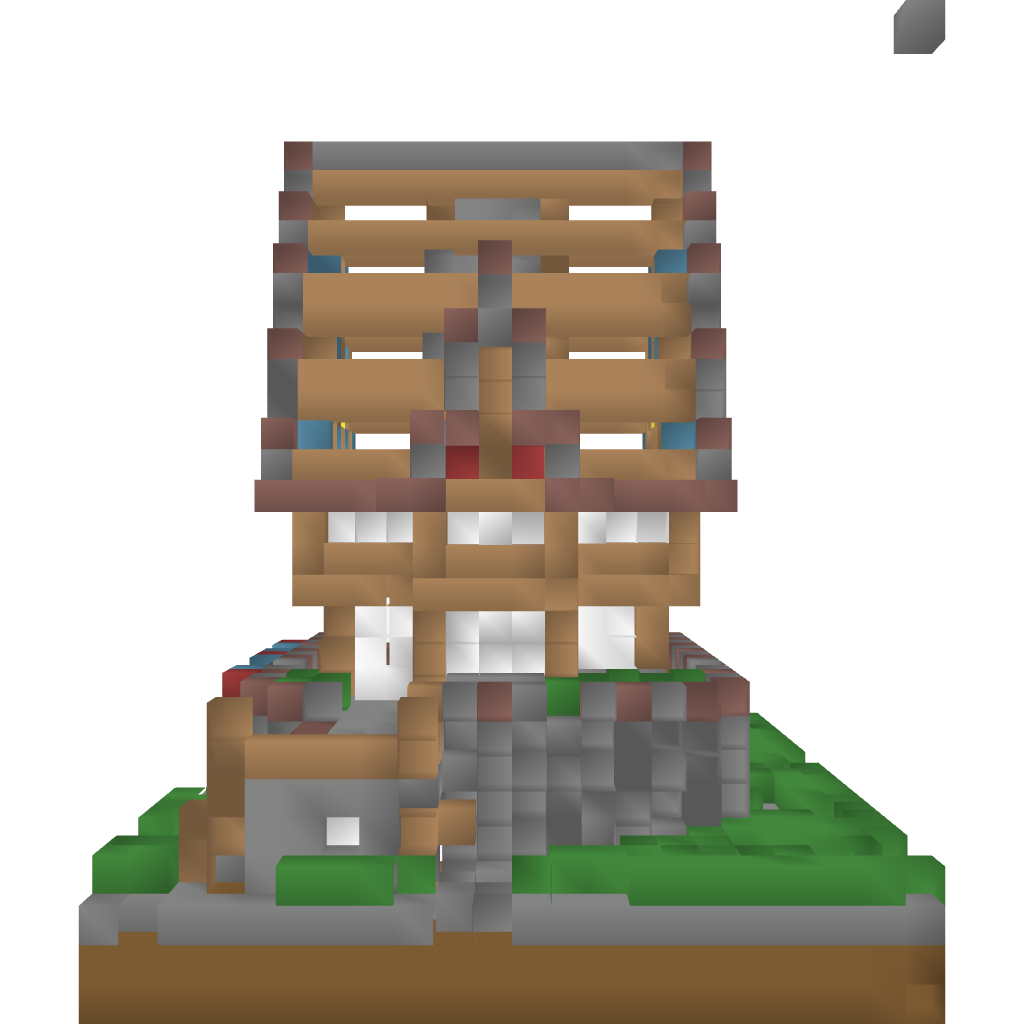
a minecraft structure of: Blue Wolf Inn high quality